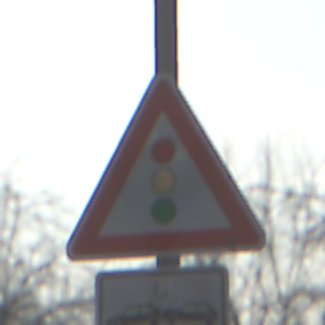
Verkehrszeichen: Lichtzeichenanlage
Zusatzzeichen unten: Entfernungsangaben2
Umgebung: Outdoor, Suburban
Tageszeit: MorningAfternoon
Wetter: PartlyCloudy
Licht: Natural
Jahreszeit: NotSpecified
Kontrast: HighContrast